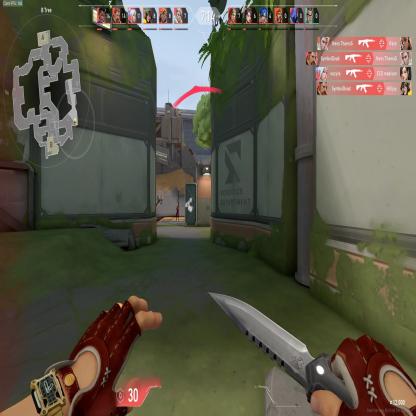
Label: enemy